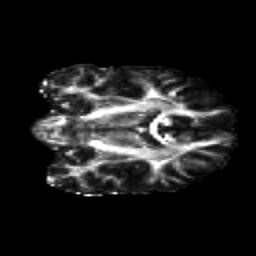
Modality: FA
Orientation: coronal
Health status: healthy
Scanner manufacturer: siemens
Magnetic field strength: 3 T
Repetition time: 12 s
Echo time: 0.092 s